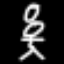
Label: angel